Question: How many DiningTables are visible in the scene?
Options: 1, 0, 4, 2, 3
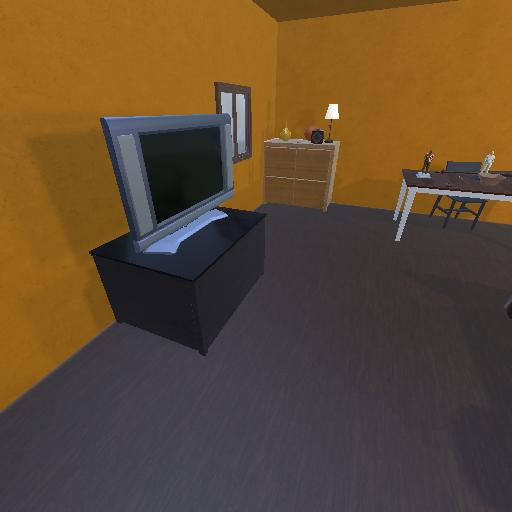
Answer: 1